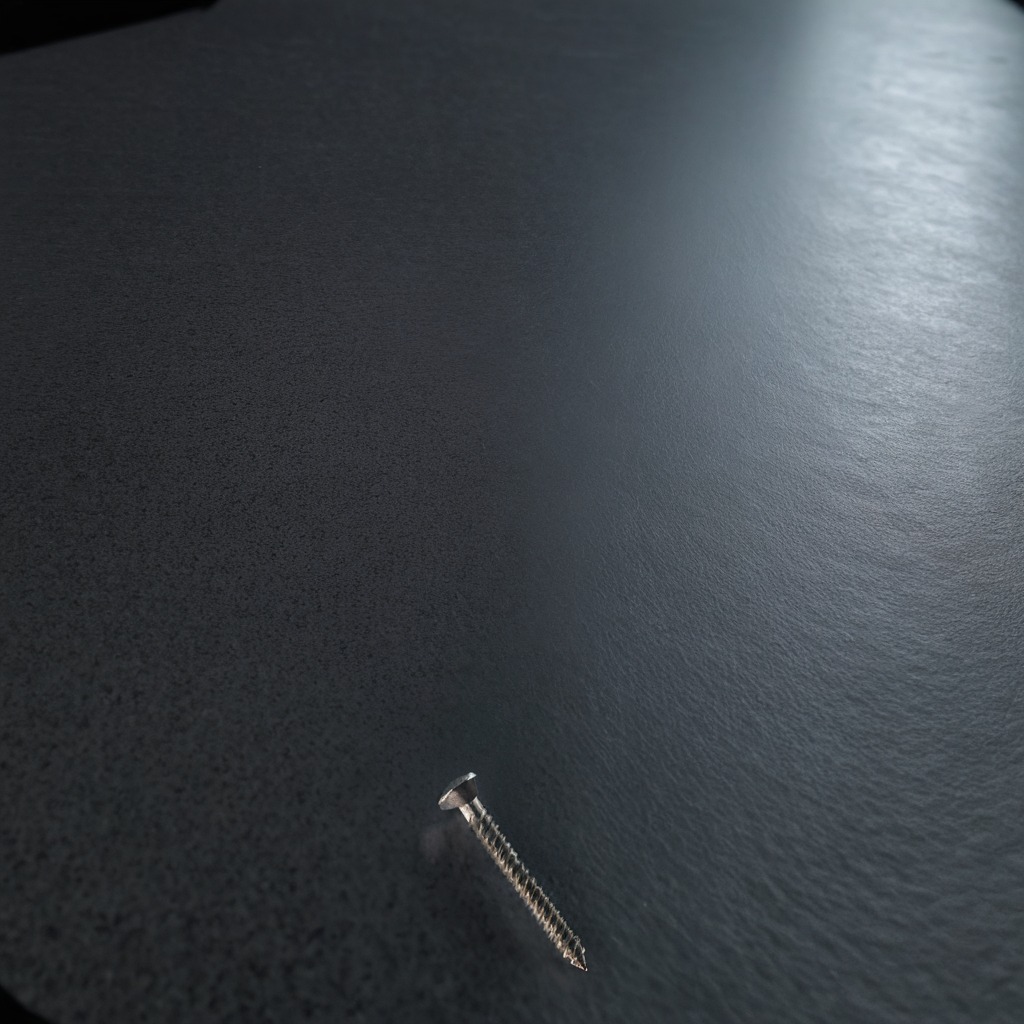
A metal screw is lying on a clean granite table inside a workshop at night.